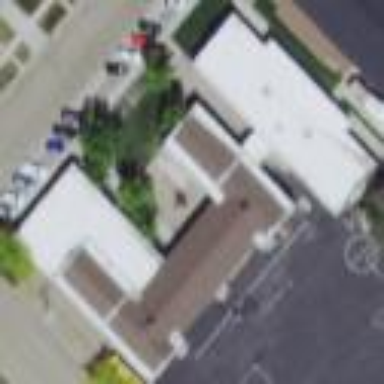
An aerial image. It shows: School building.